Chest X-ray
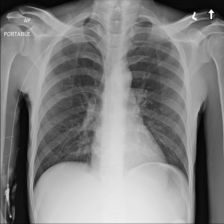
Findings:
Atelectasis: negative
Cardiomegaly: negative
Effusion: negative
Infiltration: negative
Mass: negative
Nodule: negative
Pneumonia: negative
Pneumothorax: negative
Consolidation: negative
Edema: negative
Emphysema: negative
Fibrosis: negative
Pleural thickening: negative
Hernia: negative